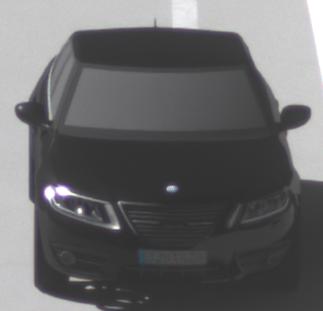
Make: Saab
Model: 5-Sep
Detailed model: 9-5 1.6T
Model produced from: 2010/06
Model produced until: 2011/12
Doors: 4
Color: black
Road condition: dry road
Daytime: morning or afternoon
Contrast: high contrast